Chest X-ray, PA view. Patient: 53 years old, sex M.
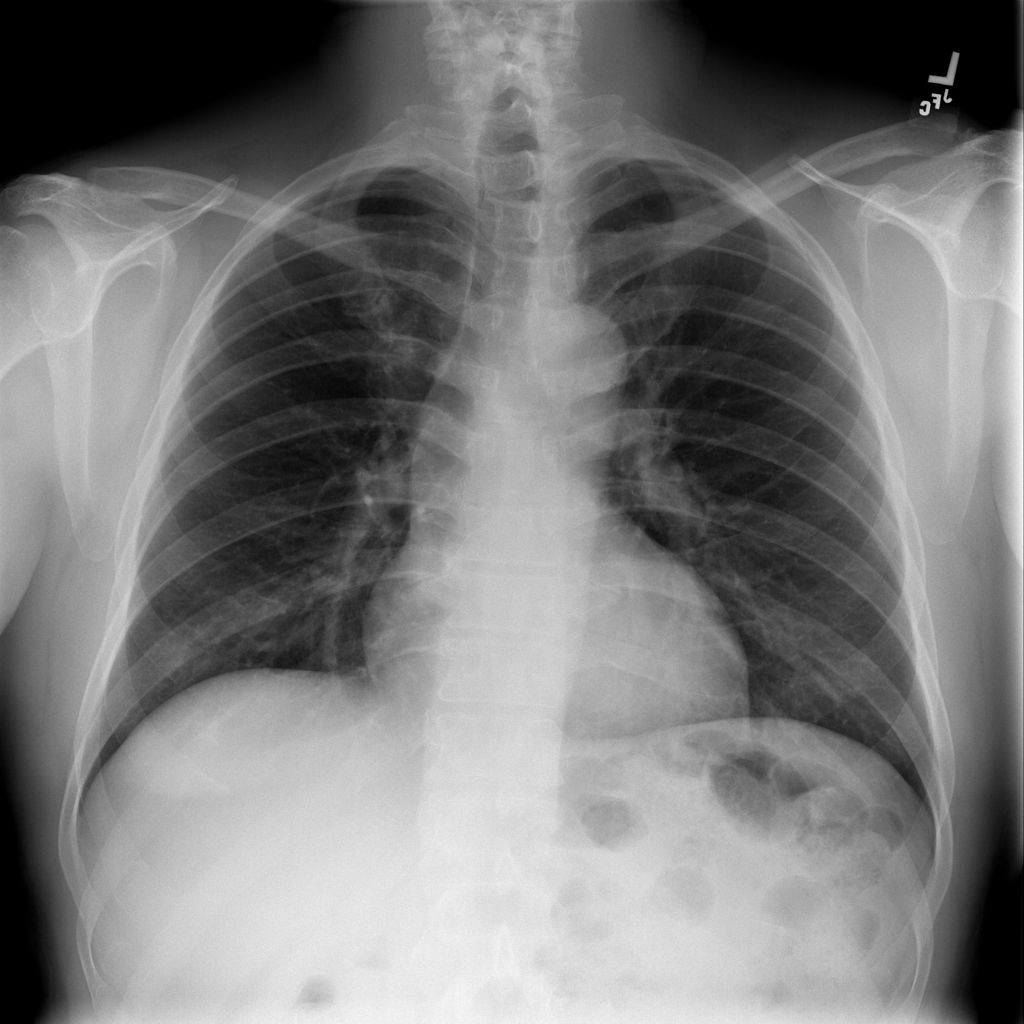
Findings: No Finding